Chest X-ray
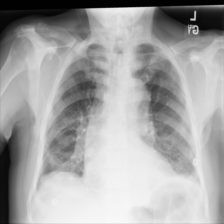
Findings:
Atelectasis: negative
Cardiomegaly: negative
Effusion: negative
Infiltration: negative
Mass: negative
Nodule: negative
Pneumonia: negative
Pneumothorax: negative
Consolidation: negative
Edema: negative
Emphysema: negative
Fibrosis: negative
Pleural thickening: negative
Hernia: negative